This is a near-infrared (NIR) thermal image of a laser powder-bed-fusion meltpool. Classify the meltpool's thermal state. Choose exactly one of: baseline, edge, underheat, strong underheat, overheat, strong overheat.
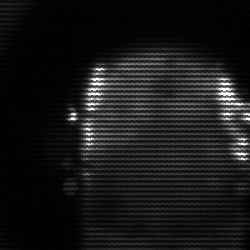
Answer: baseline